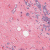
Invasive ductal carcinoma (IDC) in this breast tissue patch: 0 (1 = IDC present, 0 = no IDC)